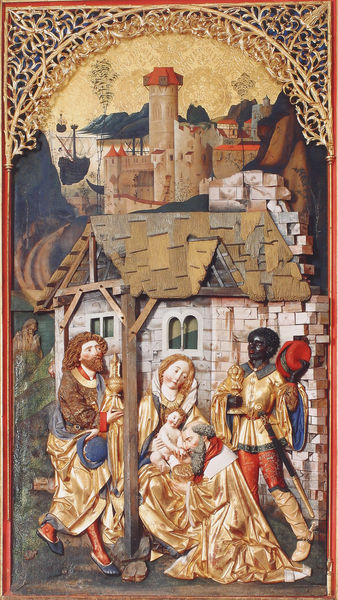
Titel: Blaubeuren, Hochaltar der ehemaligen Abteikirche St. Johannes der Täufer
Künstler: Gregor Erhart
Standort: Blaubeuren, Klosterkirche (EU - D - BW); Herstellungsort: Ulm (EU - D - BW)
Schlagwörter: baum, gemälde, landschaft, stadt, hut, rot, gold, kelch, drei, turm, schiff, mauer, ruine, burg, jesus, knieend, mittelalter, stall, mohr, könige, heilige, maria, anbetung, josef, krippe, säugling, weihnachten, jesuskind, geschenke, gaben, bildschnitzerei, heilige drei könige, sburg